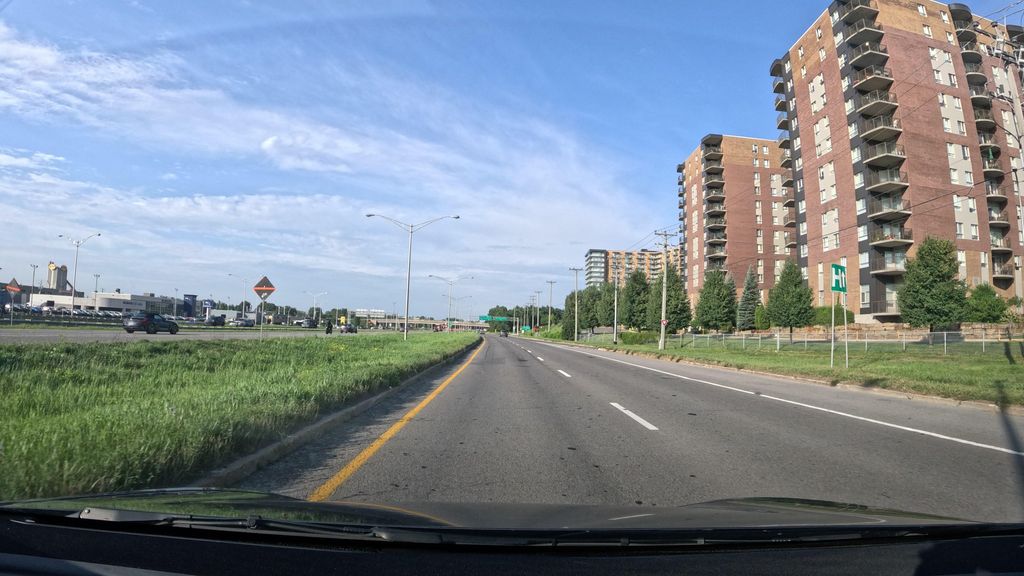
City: montreal